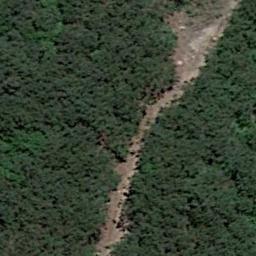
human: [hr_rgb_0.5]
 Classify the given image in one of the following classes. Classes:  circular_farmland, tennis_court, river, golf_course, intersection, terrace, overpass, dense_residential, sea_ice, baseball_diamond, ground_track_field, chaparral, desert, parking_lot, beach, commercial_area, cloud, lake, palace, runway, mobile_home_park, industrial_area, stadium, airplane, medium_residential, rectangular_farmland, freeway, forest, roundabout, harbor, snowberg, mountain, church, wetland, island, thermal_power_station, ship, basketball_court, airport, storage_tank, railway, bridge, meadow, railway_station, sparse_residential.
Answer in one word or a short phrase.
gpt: forest